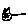
Label: cat